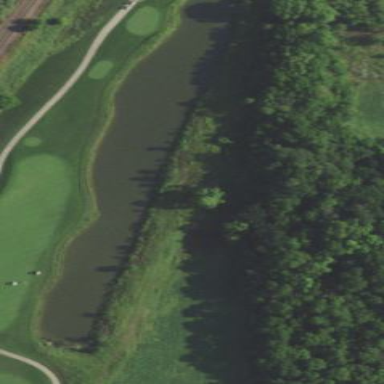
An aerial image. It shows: Water hazard on golf course. The hazard is natural water feature.